Field crop: maize
Growth stage: 1
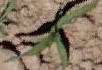
Species: maize